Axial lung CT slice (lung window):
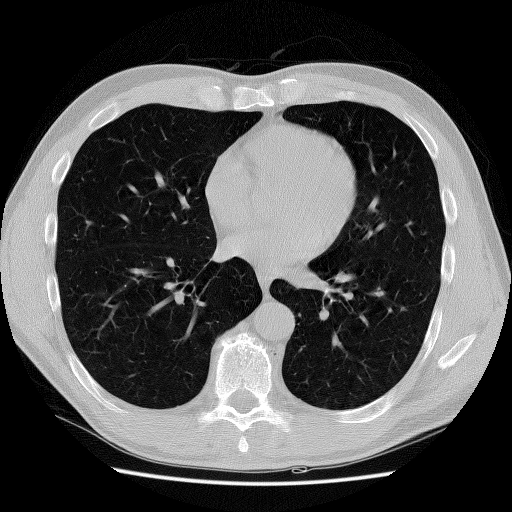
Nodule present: no